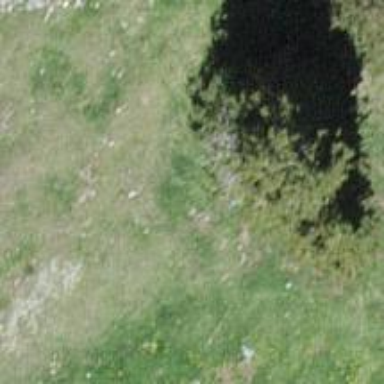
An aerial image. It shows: Needle-leaved tree in nature.